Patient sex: M
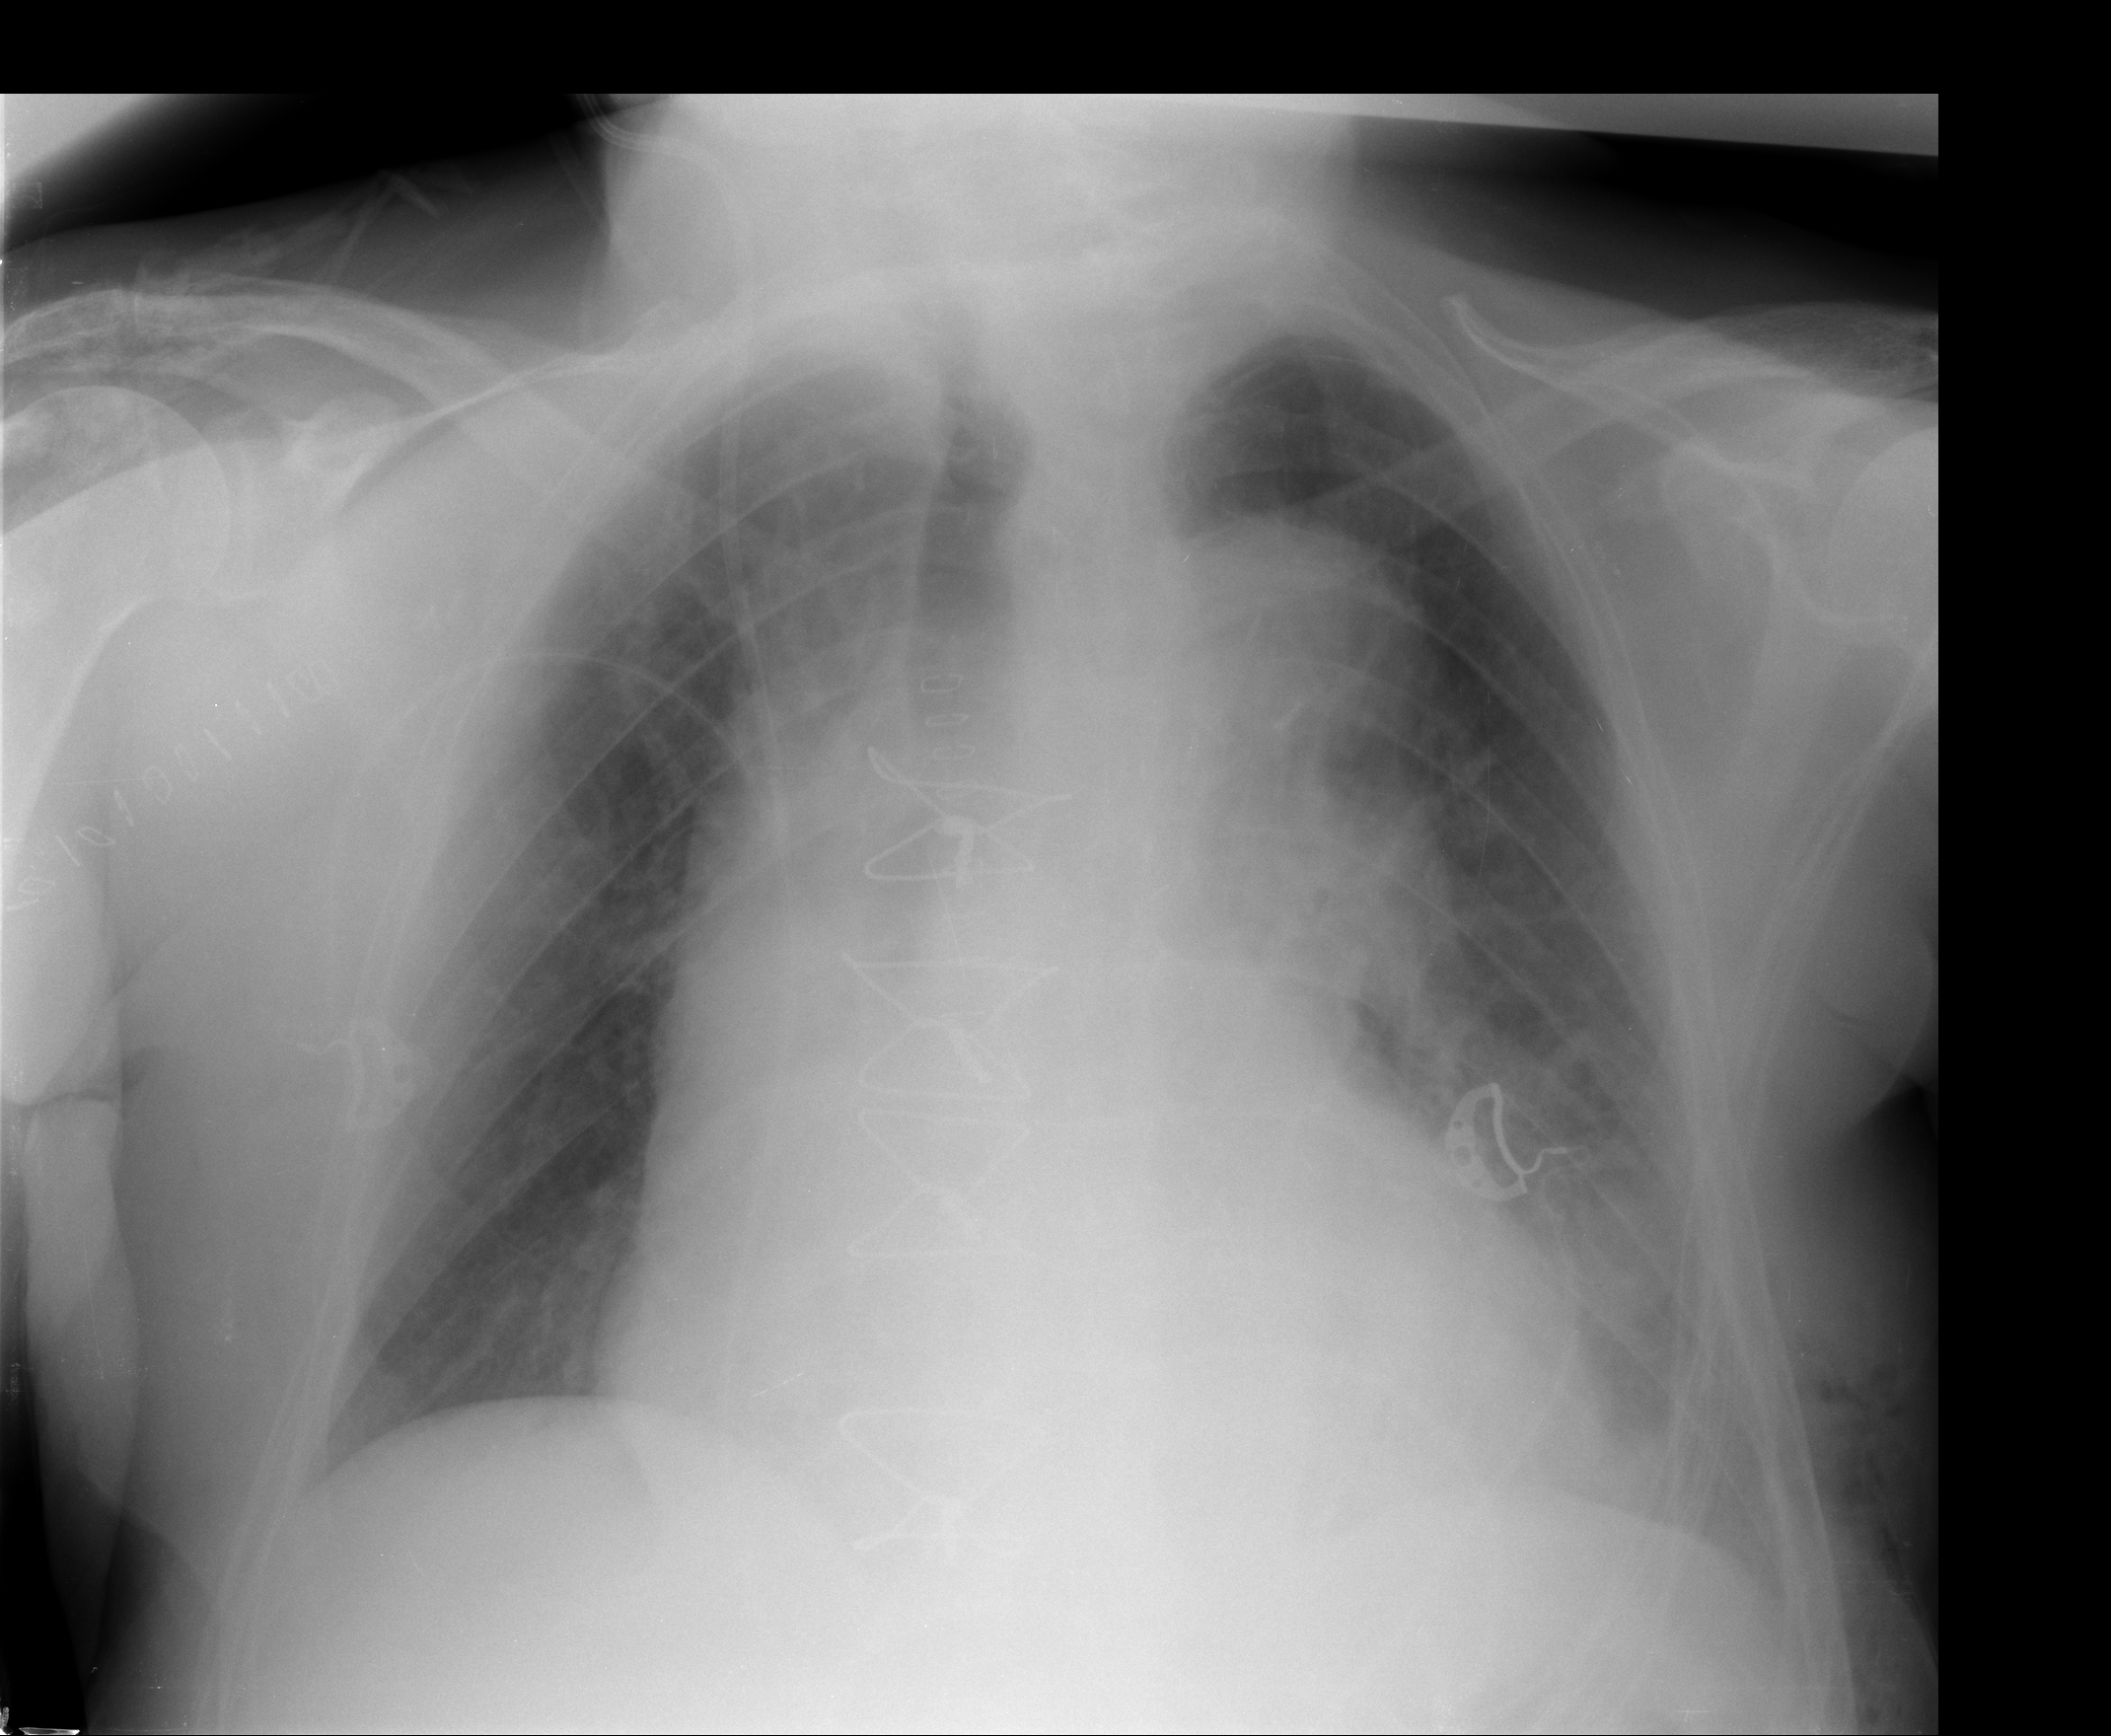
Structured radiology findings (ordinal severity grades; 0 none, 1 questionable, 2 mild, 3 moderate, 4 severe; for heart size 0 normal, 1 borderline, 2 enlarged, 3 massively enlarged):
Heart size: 2
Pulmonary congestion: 0
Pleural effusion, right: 0
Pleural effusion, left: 0
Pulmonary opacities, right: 0
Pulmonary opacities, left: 0
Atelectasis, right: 0
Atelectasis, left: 2